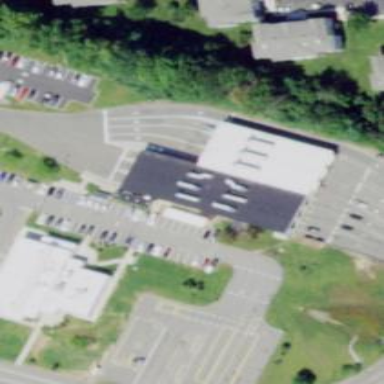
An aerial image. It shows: Building for vehicle inspection.